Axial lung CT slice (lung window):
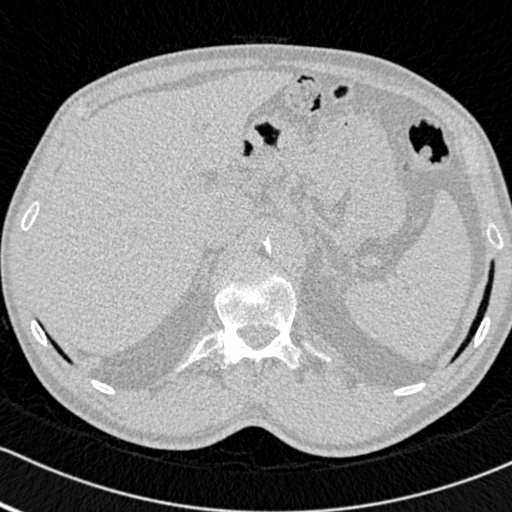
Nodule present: no